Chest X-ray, PA view. Patient: 45 years old, sex F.
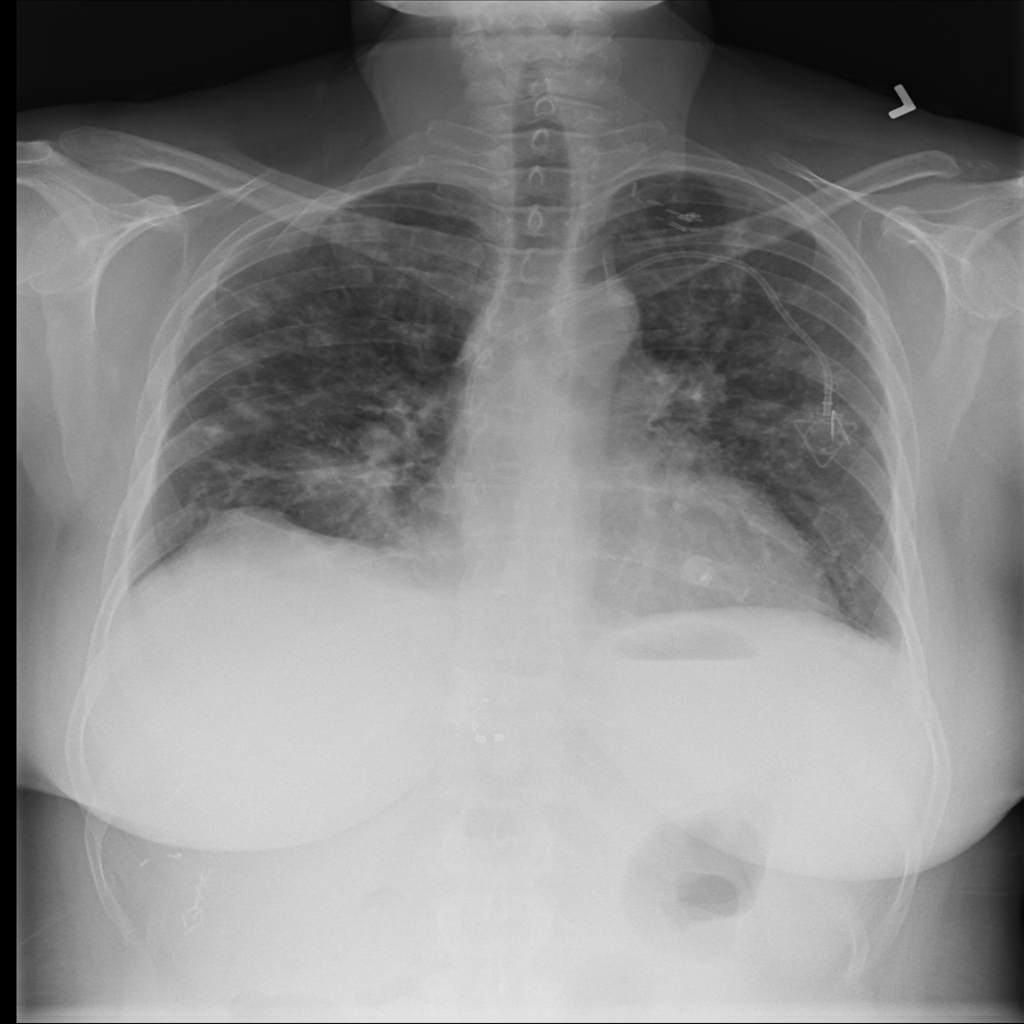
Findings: Atelectasis, Infiltration, Nodule